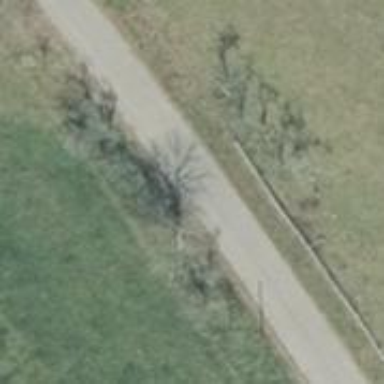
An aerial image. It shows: Power pole.